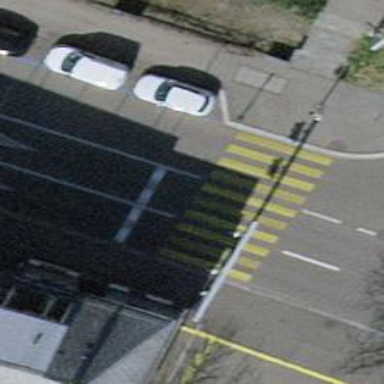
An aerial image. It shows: Road with traffic signals and zebra crossing with traffic signals.